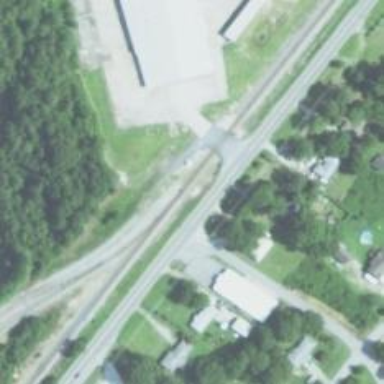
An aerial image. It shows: Railway spur junction.